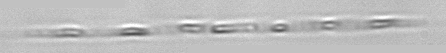
Label: Rhizosolenia